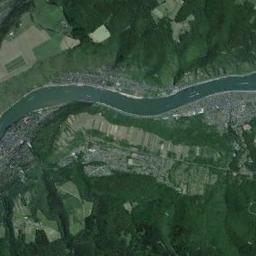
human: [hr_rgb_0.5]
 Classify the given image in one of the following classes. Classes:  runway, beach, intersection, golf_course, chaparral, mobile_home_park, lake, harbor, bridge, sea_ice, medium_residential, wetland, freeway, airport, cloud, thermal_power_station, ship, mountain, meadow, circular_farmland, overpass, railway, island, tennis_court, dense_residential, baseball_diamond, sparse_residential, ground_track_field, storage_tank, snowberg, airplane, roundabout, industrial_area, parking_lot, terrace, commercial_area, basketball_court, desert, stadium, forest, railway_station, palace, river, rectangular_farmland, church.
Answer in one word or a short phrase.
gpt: river